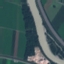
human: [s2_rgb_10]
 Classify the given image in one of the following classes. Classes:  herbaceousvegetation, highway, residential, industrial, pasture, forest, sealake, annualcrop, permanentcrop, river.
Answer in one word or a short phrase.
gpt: River